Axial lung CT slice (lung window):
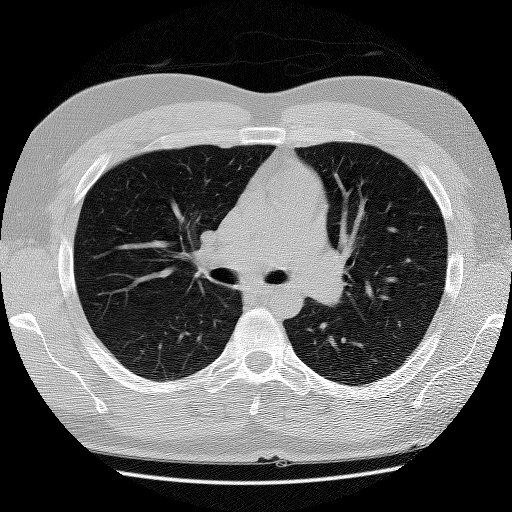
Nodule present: no